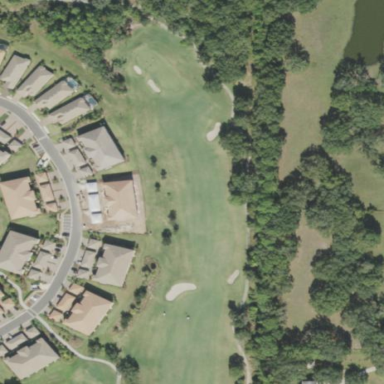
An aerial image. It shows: Grassy area designated as golf fairway.